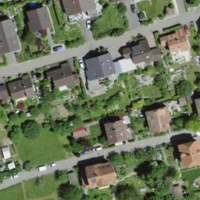
EUNIS habitat code: 54
Species observed at this site:
Geranium sanguineum